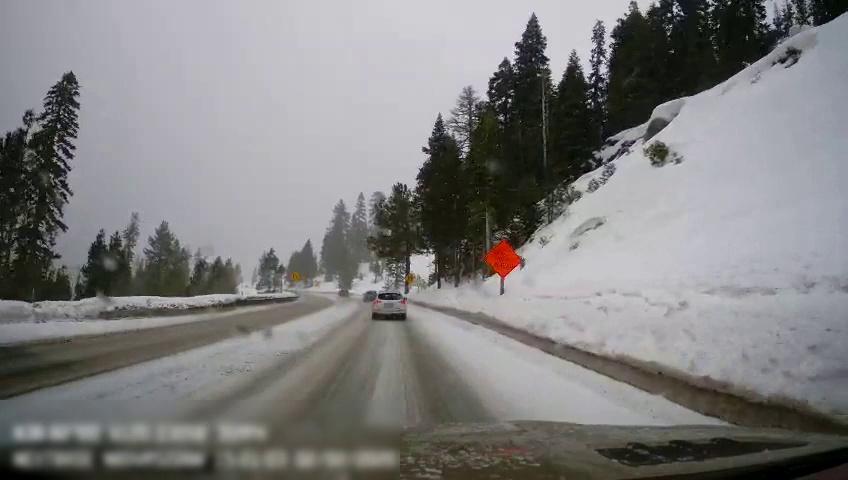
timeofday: Day
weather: Snowy
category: Drivable Space
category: Vehicles | SUV
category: Vehicles | Car
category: Vehicles | Car
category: Traffic | Signs
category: Traffic | Signs
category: Traffic | Signs